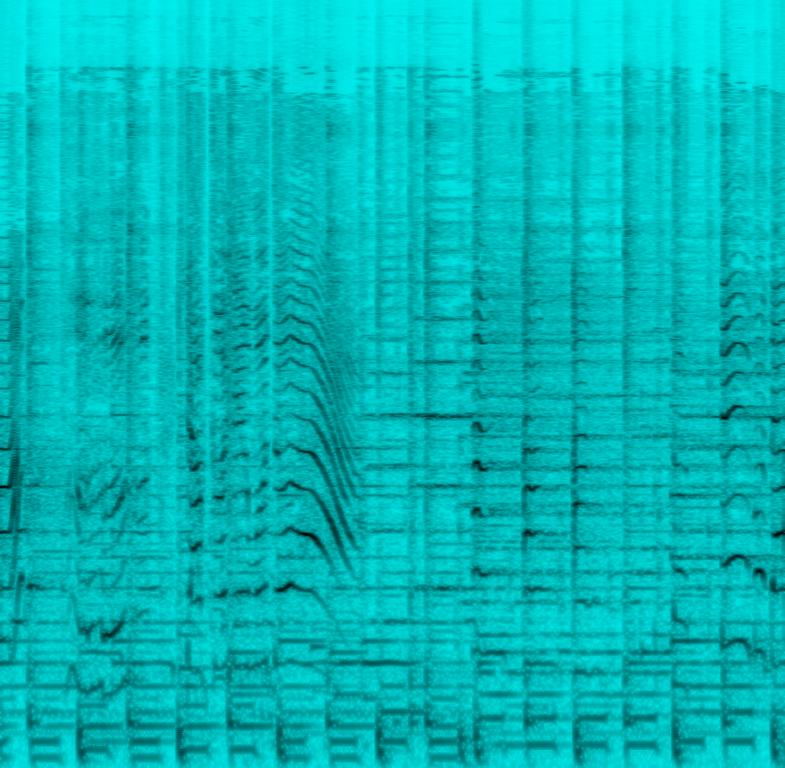
This is the theme of a cartoon. There is a female vocalist singing merrily at a medium-to-high pitch in the Japanese language. The melody is being played on the strings and the piano while a simple on-beat bass line can be heard being played in the background. There is a simple 4/4 acoustic drum beat for the rhythm. The piece has an uplifting atmosphere. This piece could be used in the soundtrack of a children's movie. It could also be used in anime soundtracks.